Question: I'm running into trouble when using Google Cloud storage's resume-able upload for music and video files. Namely that certain properties are lost when uploaded and then downloaded back from the bucket.
Details: (original file on the left, downloaded file on the right)

General: (original file on the left, downloaded file on the right)<URL>
This isn't necessarily a problem for audio but it is for video as the browser now won't playback it in-browser.
The process for uploading is much the same as this <URL>
A small code sample that does the intial resumeable upload:
'''
func StoreUpload(c appengine.Context, cn context.Context, contentType string, filename string, email string, origin string) (string, string, error) {
uuid, err := UUID()
if err != nil{
return "", "", err
}
filename = uuid + filename[len(filename)-4:]
tokenSource := google.AppEngineTokenSource(cn, storage.ScopeFullControl)
token, err := tokenSource.Token()
if err != nil{
return "", "", err
}
metaBody := []byte("{ "metadata": { "x-goog-meta-uploader": ""+ email +"" }}")
req, err := http.NewRequest(
"POST",
fmt.Sprintf("https://www.googleapis.com/upload/storage/v1/b/%s/o?uploadType=resumable&name=upload/%s", models.HYLIGHT_EXTERNAL_BUCKET, filename),
bytes.NewReader(metaBody),
)
req.Header.Set("Authorization", "Bearer " + token.AccessToken)
req.Header.Set("X-Upload-Content-Type", contentType)
req.Header.Set("Content-Type", "application/json; charset=UTF-8")
req.Header.Set("Content-Length", fmt.Sprint(len(metaBody)))
req.Header.Set("Origin", origin)
client := &http.Client{
Transport: &urlfetch.Transport{
Context: c,
Deadline: 20 * time.Second,
},
}
res, err := client.Do(req)
if err != nil{
return "", "", err
}
return res.Header.Get("Location"), filename, err
}
'''
The result in the google cloud bucket will have the correct mimetype of video/mp4 (that was decided by the browser) but still can't be viewed on the browser.
EDIT:
I've also tried using the chrome extension 'Postman' to upload a file after receiving an resumeable upload link but also its properties are lost when uploading to GCS, so it doesn't seem to be related to the JS side involved in uploading a file to GCS.
If I directly upload a folder with the video file in it using the 'upload folder' button on console.developer.google, the file's properties are retained.
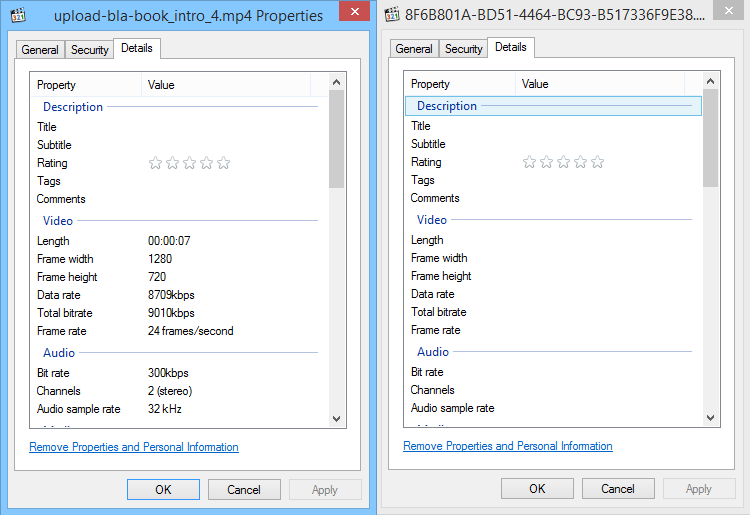
Answer: It turns out that the file is being corrupted when submitted to Google Cloud Storage via an HTML "input" form from the browser. However, if the same URL is used to post the file via JavaScript, the file is not corrupted, which is very strange.
I am having the GCS team looking into the issue to see if there is a fix.
The full details, along with a workaround, are here:
<URL>
Thank you for working with me to get to the bottom of this!